Question: In a new big applikation I'm involved with, I'm trying to use spring-security.
I've used <URL>, since it mimic what I'd like to do:
Though I can't seem to login, since the /login is forbidden, and I've done what it says in the guide, but no luck.

'''
@Configuration
public class WebSecurityConfig extends WebSecurityConfigurerAdapter {
@Override
protected void configure(HttpSecurity http) throws Exception {
http
.httpBasic()
.and()
.authorizeRequests()
.antMatchers("/img/**", "/index.html", "/home.html", "/modules/**/**/**", "/", "/translations.js")
.permitAll()
.anyRequest()
.authenticated()
.and()
.csrf()
.csrfTokenRepository(csrfTokenRepository())
.and()
.addFilterAfter(csrfHeaderFilter(), CsrfFilter.class);
}
private Filter csrfHeaderFilter() {
return new OncePerRequestFilter() {
@Override
protected void doFilterInternal(HttpServletRequest request, HttpServletResponse response, FilterChain filterChain)
throws ServletException, IOException {
CsrfToken csrf = (CsrfToken) request.getAttribute(CsrfToken.class.getName());
if (csrf != null) {
Cookie cookie = WebUtils.getCookie(request, "XSRF-TOKEN");
String token = csrf.getToken();
if (cookie == null || token != null && !token.equals(cookie.getValue())) {
cookie = new Cookie("XSRF-TOKEN", token);
cookie.setPath("/");
response.addCookie(cookie);
}
}
filterChain.doFilter(request, response);
}
};
}
private CsrfTokenRepository csrfTokenRepository() {
HttpSessionCsrfTokenRepository repository = new HttpSessionCsrfTokenRepository();
repository.setHeaderName("X-XSRF-TOKEN");
return repository;
}
}
'''
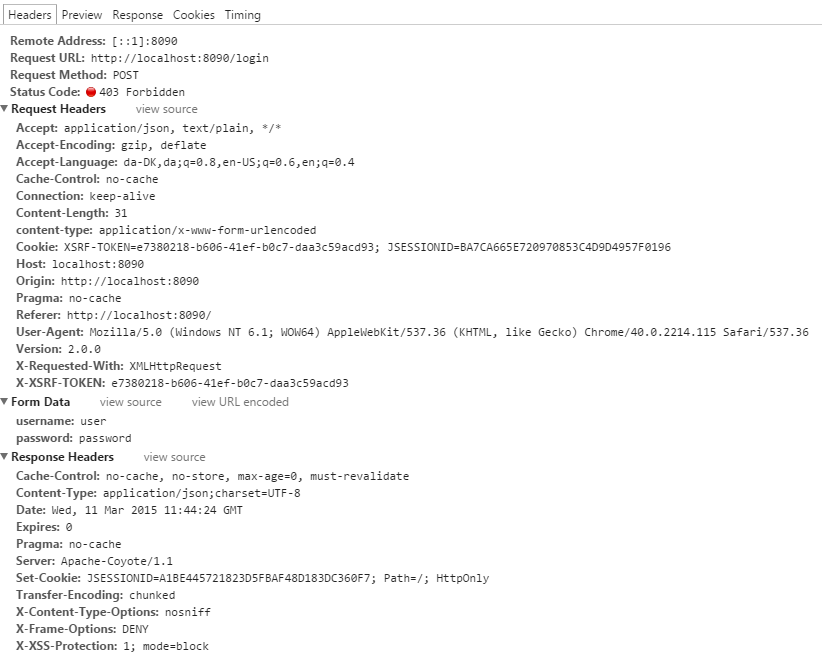
Answer: I faced the same scenario when I wanted to return UNAUTHORIZED response in case of log in failure. I handled it by adding a log in failure handler:
'''
@Override
protected void configure(HttpSecurity http) throws Exception {
http.formLogin().failureHandler(new AuthenticationFailureHandler() {
private final Log logger = LogFactory.getLog();
@Override
public void onAuthenticationFailure(HttpServletRequest request, HttpServletResponse response, AuthenticationException exception)
throws IOException, ServletException {
logger.debug("Returning UNAUTHORIZED HttpStatus: " + exception.getMessage());
response.sendError(HttpServletResponse.SC_UNAUTHORIZED, "Authentication Failed: " + exception.getMessage());
}
});
}
'''